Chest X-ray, AP view. Patient: 37 years old, sex M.
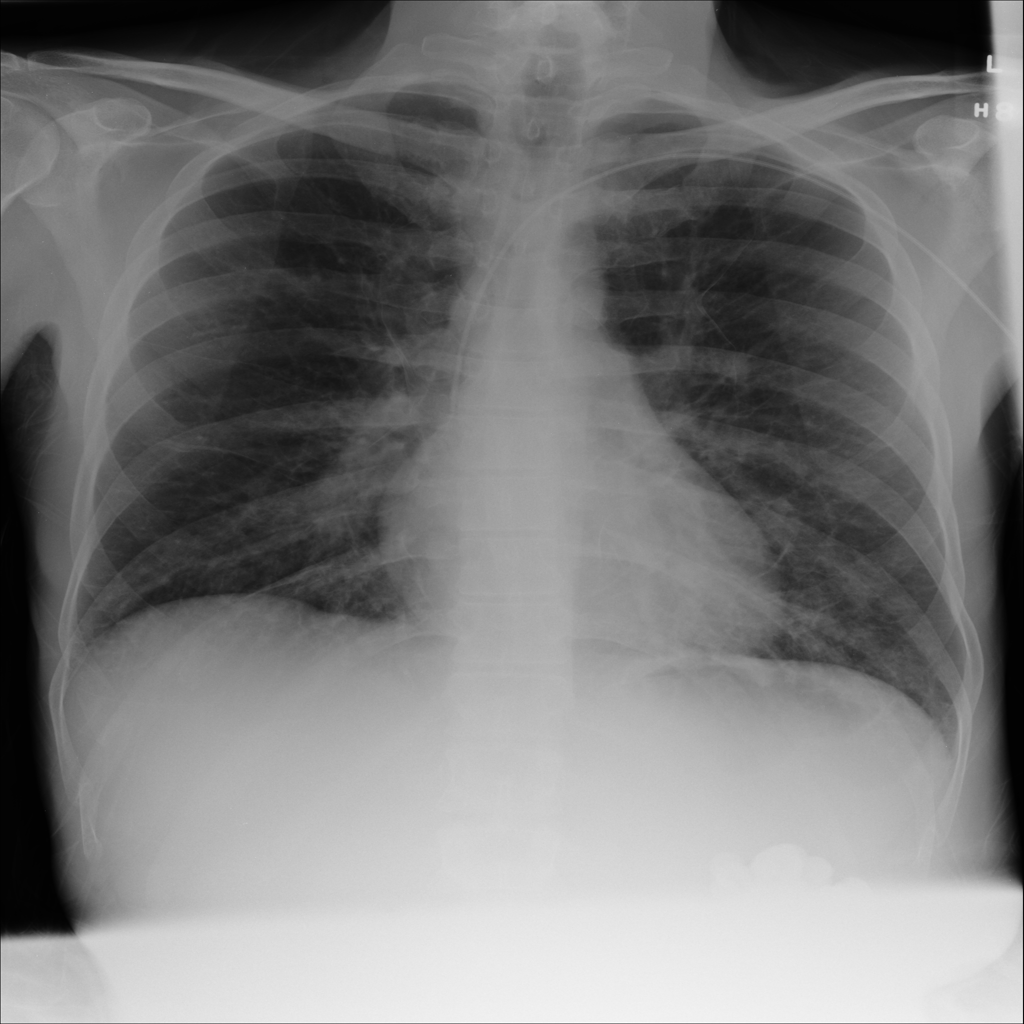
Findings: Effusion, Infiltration